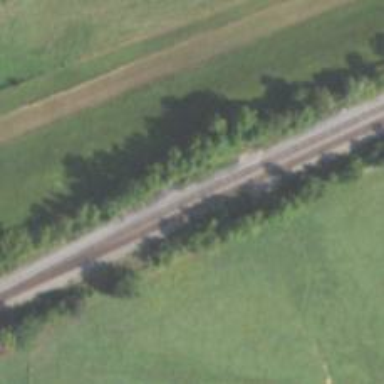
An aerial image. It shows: Railway siding with rails.